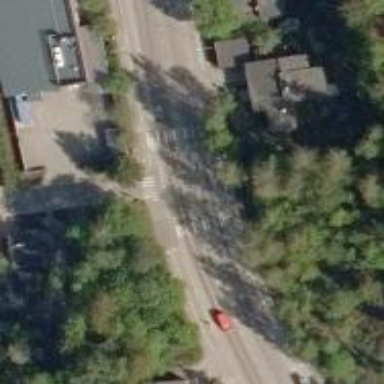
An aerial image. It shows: Uncontrolled crossing with pedestrian island.